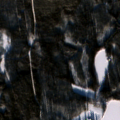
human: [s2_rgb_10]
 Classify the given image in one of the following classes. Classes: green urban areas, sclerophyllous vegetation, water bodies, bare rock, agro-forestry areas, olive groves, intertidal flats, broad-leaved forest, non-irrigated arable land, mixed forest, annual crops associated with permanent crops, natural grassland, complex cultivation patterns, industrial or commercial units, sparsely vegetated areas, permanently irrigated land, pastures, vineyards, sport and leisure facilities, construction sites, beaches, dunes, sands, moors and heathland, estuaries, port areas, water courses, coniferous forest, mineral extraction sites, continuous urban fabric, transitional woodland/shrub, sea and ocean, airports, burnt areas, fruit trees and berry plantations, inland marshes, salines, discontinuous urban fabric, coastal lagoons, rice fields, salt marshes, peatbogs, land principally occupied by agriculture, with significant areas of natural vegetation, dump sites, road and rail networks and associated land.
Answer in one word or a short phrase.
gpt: coniferous forest, mixed forest